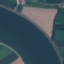
Label: River